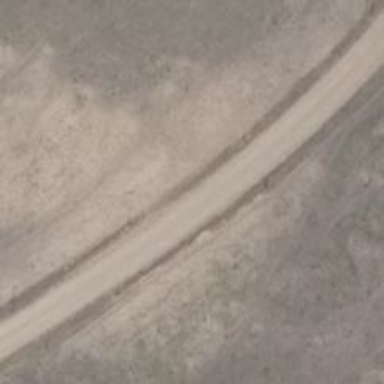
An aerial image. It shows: Sandy track road with grade4 tracktype.